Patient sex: M
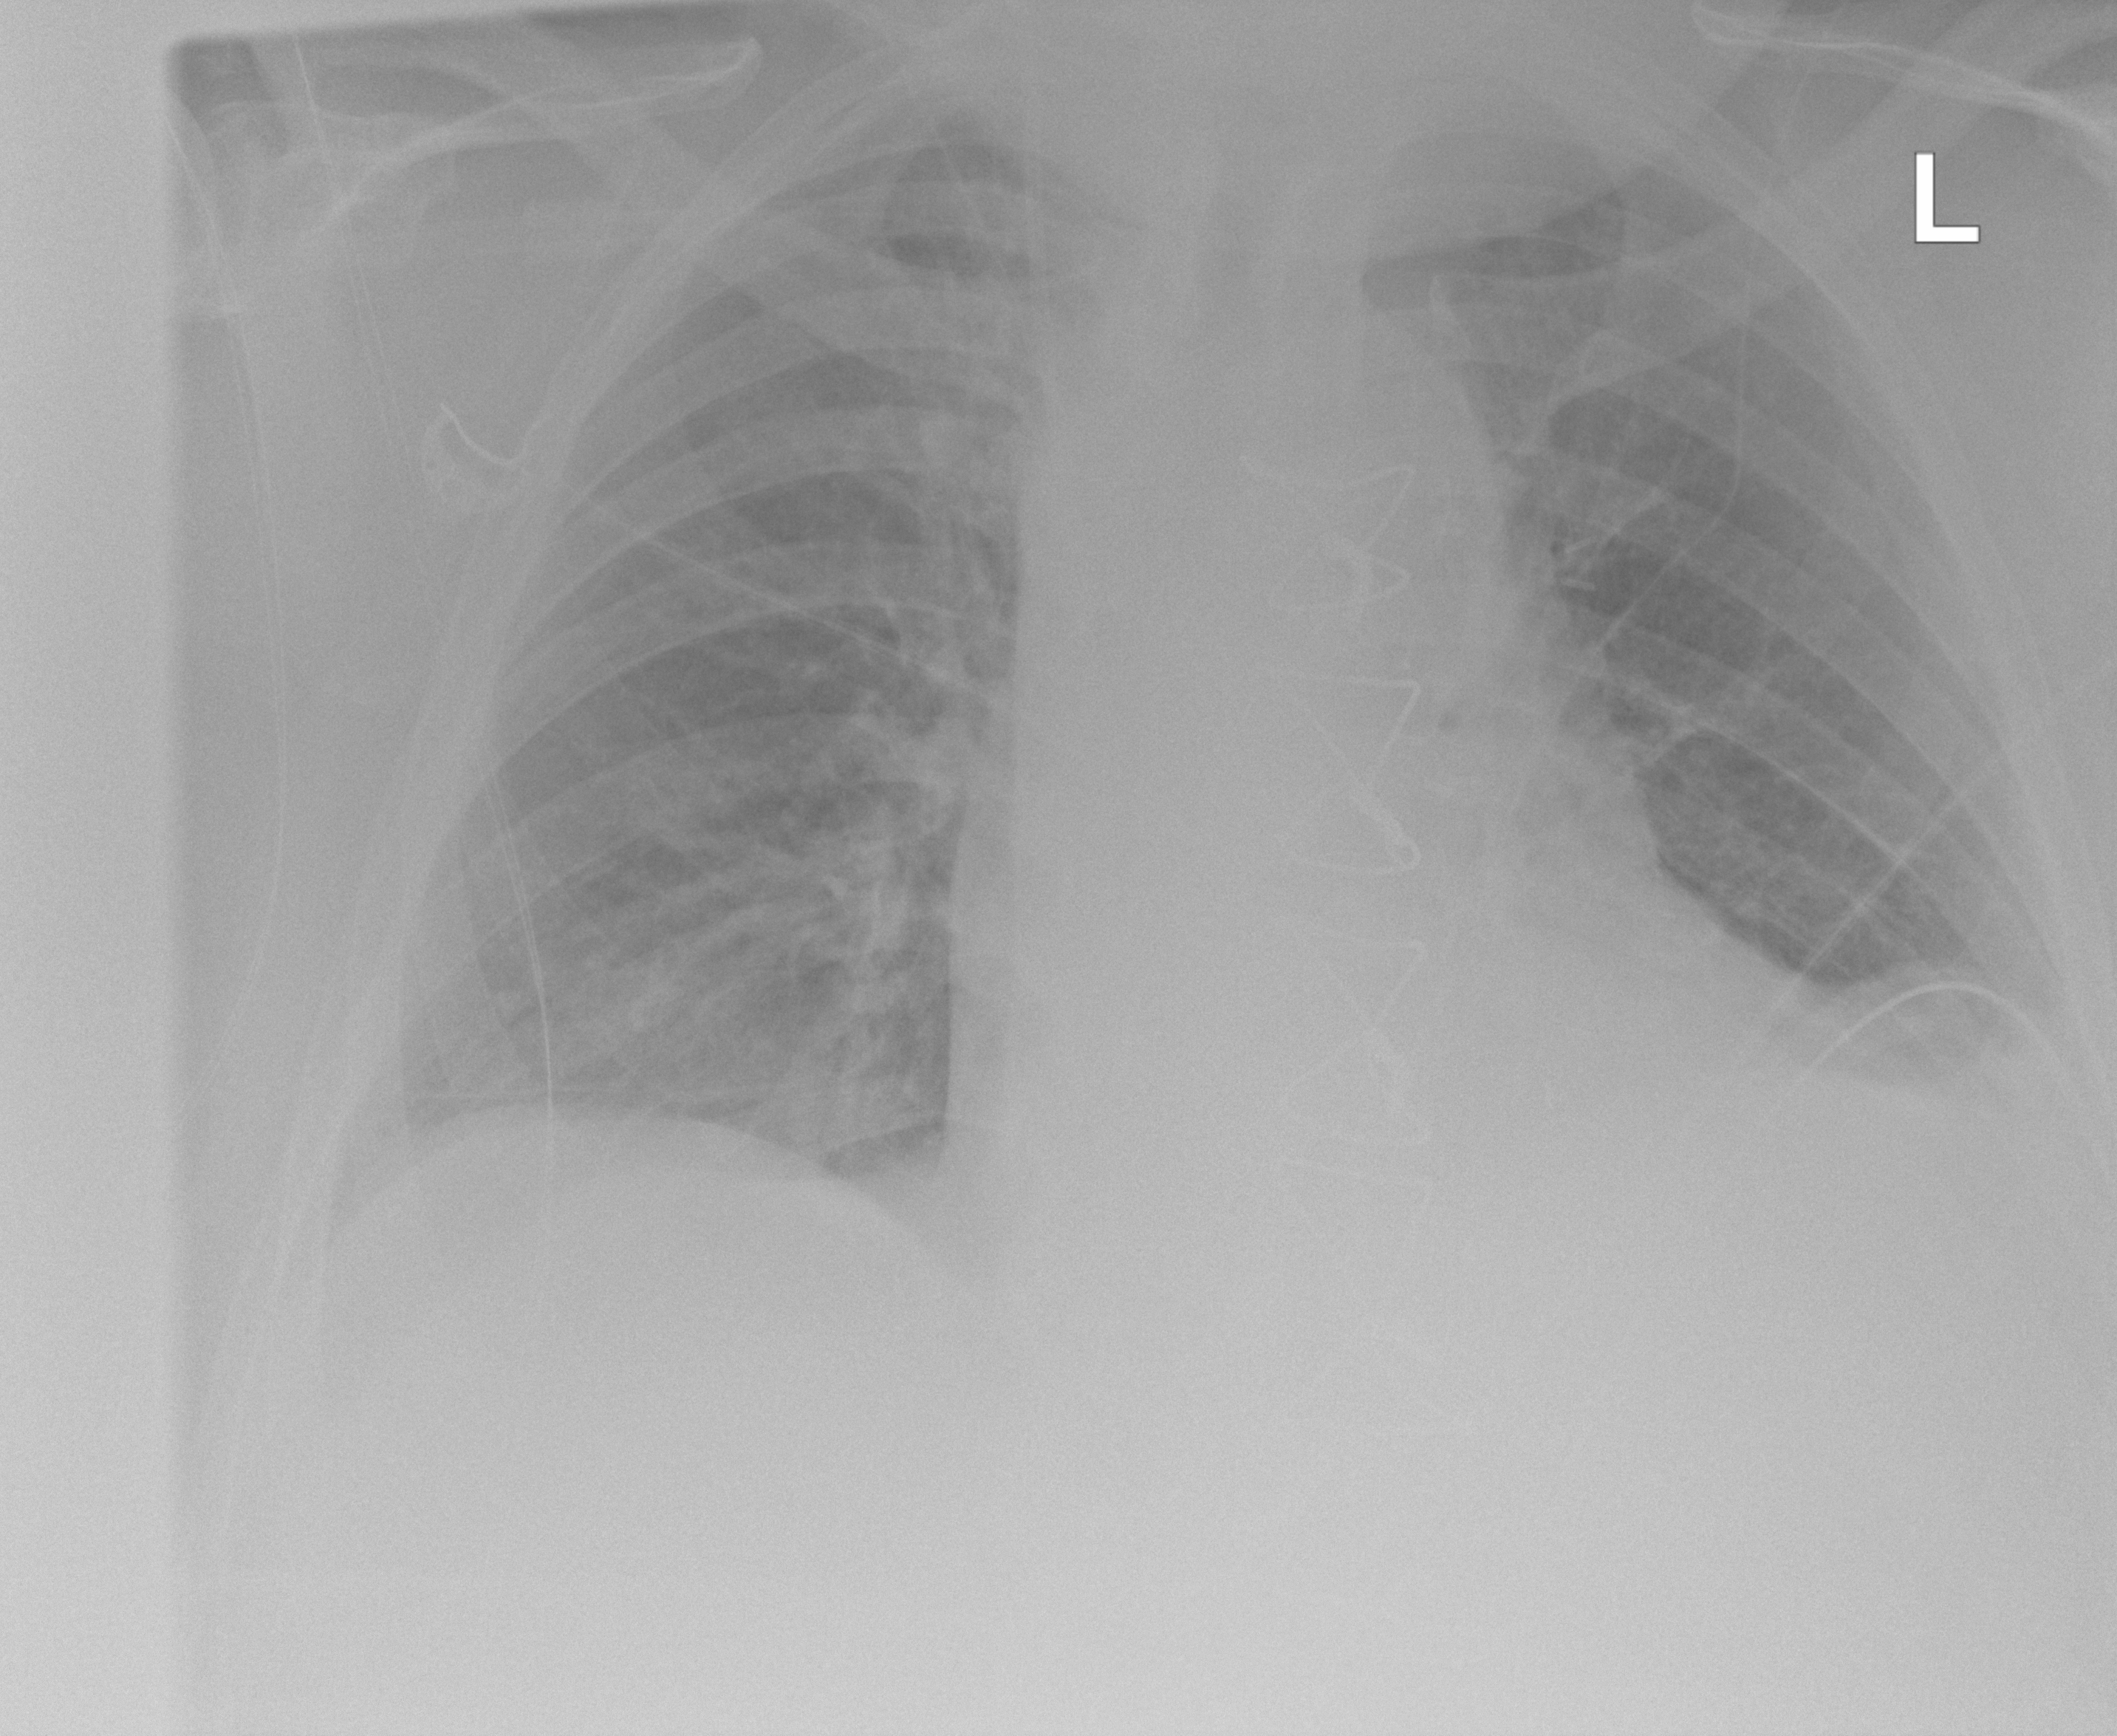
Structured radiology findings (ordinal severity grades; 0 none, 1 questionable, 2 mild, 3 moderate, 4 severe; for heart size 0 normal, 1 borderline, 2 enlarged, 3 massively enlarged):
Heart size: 2
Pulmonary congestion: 0
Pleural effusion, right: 0
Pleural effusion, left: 2
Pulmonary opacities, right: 2
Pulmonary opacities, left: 0
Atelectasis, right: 0
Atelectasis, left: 2